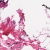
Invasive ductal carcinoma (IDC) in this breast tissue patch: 0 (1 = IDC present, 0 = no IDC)